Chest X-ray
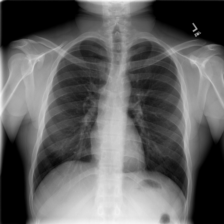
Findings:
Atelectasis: negative
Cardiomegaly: negative
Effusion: negative
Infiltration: negative
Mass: negative
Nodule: negative
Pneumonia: negative
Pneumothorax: negative
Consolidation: negative
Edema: negative
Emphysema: negative
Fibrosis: negative
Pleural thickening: negative
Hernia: negative